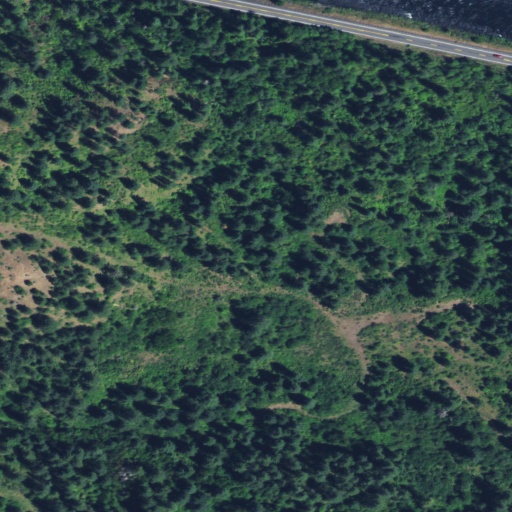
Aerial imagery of island in Idaho named Snells Island containing evergreen forest, shrub, grassland, open development, and open water